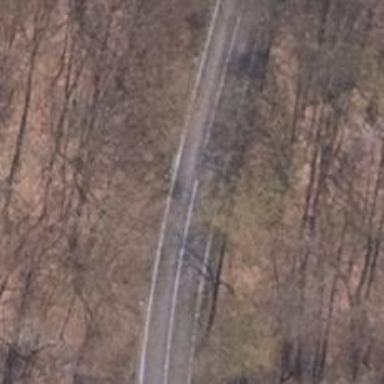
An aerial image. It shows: Secondary road with asphalt surface.